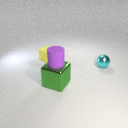
small yellow rubber cube behind small cyan metal sphere